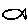
Label: fish